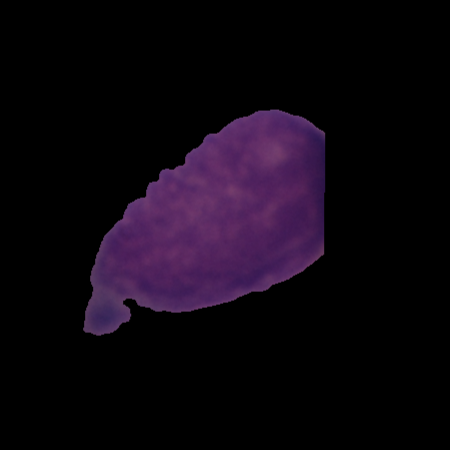
Label: cancer